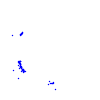
Particle: kaon